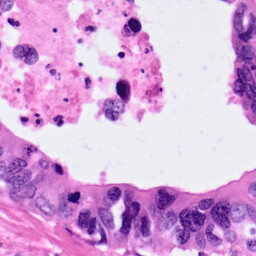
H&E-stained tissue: Pancreatic